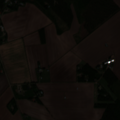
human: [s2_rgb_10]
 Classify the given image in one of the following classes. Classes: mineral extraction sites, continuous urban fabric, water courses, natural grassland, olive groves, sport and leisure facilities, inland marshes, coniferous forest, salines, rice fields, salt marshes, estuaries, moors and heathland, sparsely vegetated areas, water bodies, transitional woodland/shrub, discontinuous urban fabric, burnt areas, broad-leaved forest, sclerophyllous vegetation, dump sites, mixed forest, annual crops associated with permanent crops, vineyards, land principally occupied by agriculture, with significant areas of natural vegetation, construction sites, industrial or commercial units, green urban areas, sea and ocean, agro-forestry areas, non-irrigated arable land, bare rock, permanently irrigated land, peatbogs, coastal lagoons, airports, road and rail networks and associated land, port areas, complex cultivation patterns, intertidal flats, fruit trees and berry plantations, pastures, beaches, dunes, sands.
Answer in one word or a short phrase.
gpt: non-irrigated arable land, land principally occupied by agriculture, with significant areas of natural vegetation, coniferous forest, mixed forest